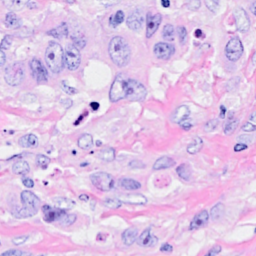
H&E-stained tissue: Breast